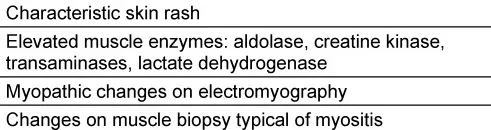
Use of and access to existing and other proposed diagnostic criteria for JDM [3].
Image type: chart (chart)